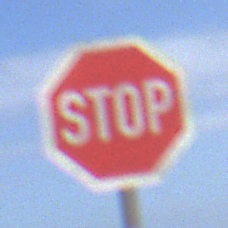
Verkehrszeichen: Stop
Umgebung: Outdoor, Nature
Tageszeit: Midday
Wetter: PartlyCloudy
Licht: Natural
Jahreszeit: NotSpecified
Kontrast: MediumContrast